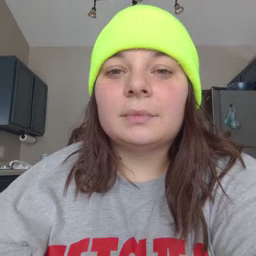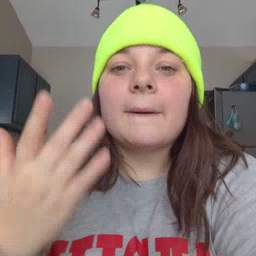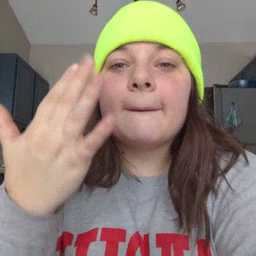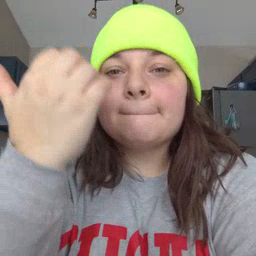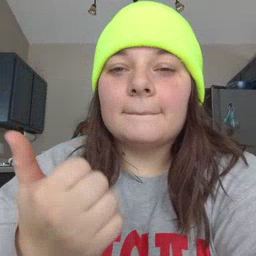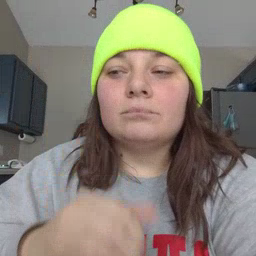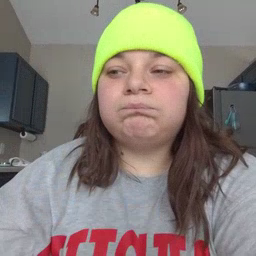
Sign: mitten